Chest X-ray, PA view. Patient: 59 years old, sex M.
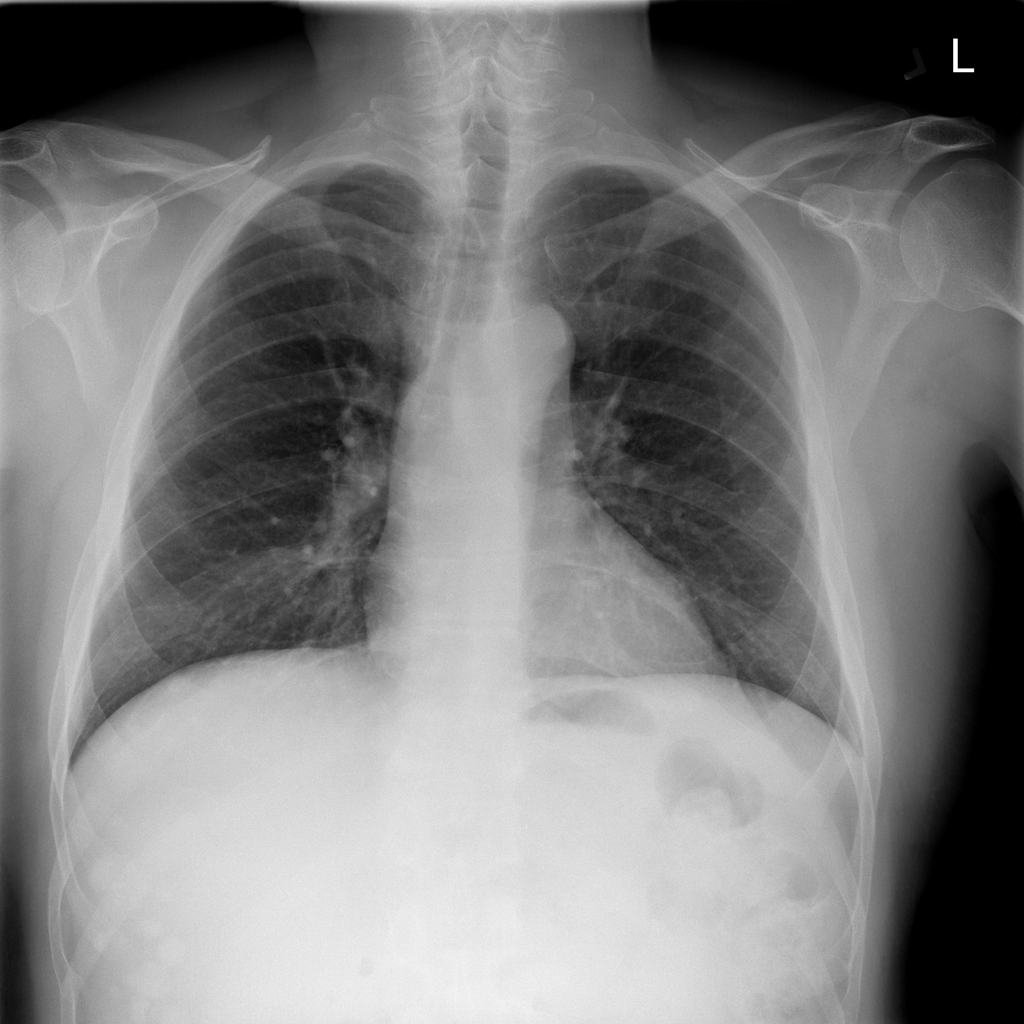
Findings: No Finding